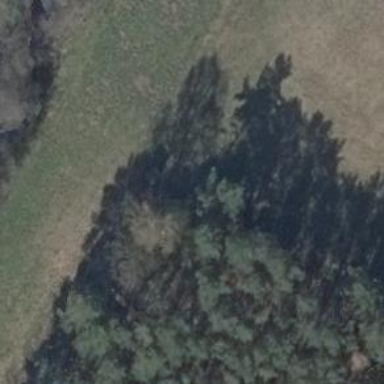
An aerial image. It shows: Hunting stand.